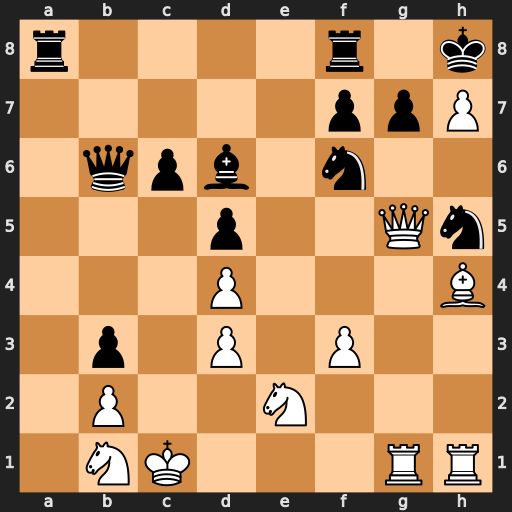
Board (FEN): r4r1k/5ppP/1qpb1n2/3p2Qn/3P3B/1p1P1P2/1P2N3/1NK3RR
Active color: w
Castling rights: -
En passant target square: -
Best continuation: Qxg7+ Nxg7 Bxf6